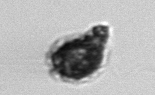
Label: Syracosphaera_pulchra